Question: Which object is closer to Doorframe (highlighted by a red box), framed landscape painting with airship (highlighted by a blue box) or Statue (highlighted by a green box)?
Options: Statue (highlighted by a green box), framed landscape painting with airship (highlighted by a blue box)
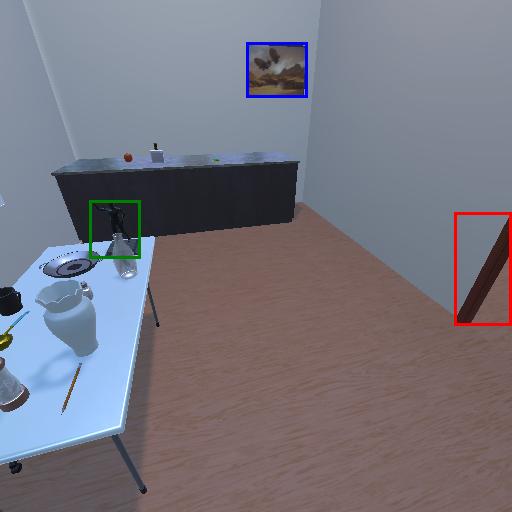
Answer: Statue (highlighted by a green box)